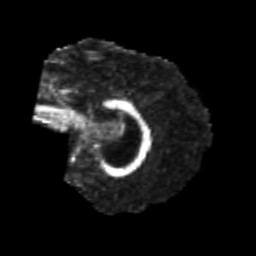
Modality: FA
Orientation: sagittal
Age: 24
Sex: female
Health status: healthy
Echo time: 0.074 s